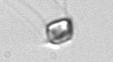
Label: Chaetoceros